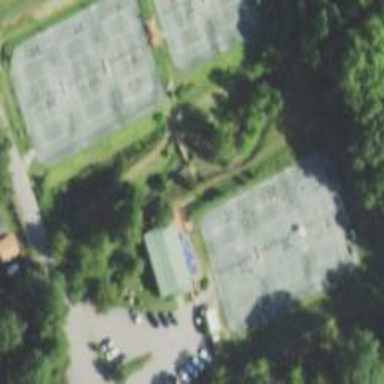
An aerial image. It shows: Tennis court on the leisure land pitch.